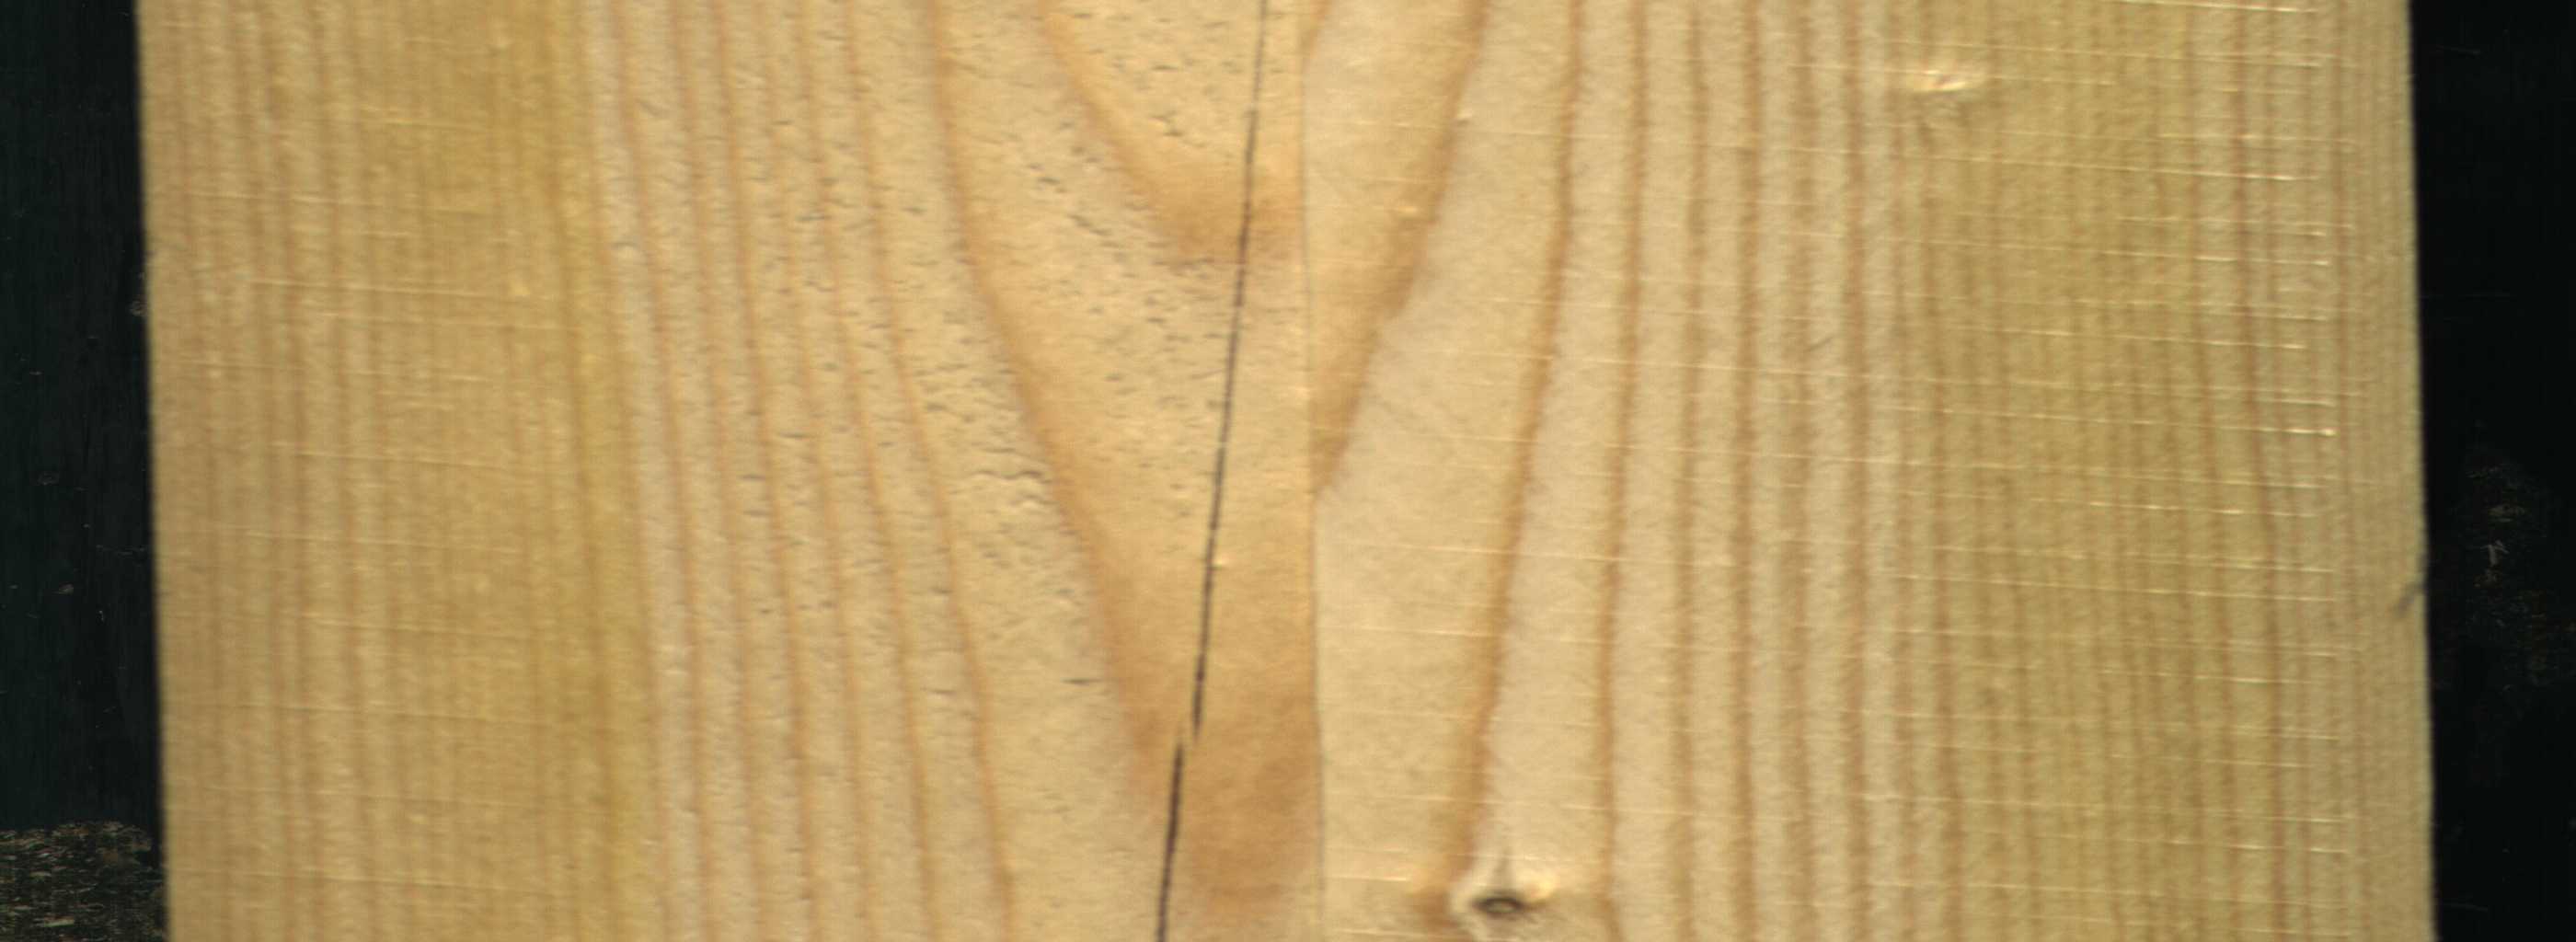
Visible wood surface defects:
Crack
Live_Knot